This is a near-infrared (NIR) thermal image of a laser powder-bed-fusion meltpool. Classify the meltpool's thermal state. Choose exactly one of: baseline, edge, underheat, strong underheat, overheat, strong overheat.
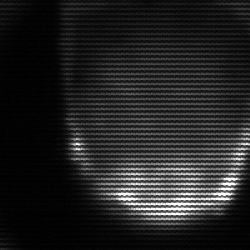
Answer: edge